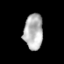
Tissue: prostate
Cell type: T cells
Senescence score: 0.3227
Nuclear area (px): 664
Mean DAPI intensity: 180.741